Question: I'm trying to do <URL> problem from CodingBat
but don't understand why it doesn't work with input string "Hello!".
This is my code and below my code are the results I'm getting.
'''
public String sameEnds(String string) {
String result;
int strLen = string.length();
boolean isOdd = (strLen % 2 != 0);
String start = string.substring(0, strLen / 2);
String end;
if (isOdd) {
end = string.substring(strLen / 2 + 1);
} else {
end = string.substring(strLen / 2);
}
int i = 0;
while (!start.equals(end) && i <= start.length()) {
start = start.substring(0, start.length() - i);
end = end.substring(i, end.length());
i++;
}
if (start.equals(end)) {
result = start;
} else {
result = "";
}
return result;
}
'''

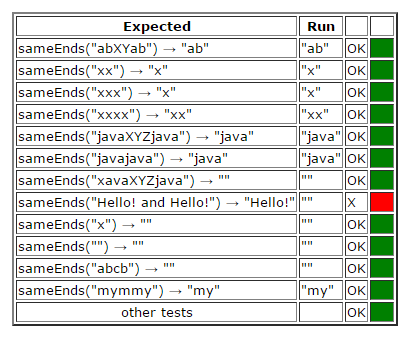
Answer: Your problem is that you are both incrementing 'i' and using 'start.length()-i'. When 'i' is equal to 1, the 'start' variable becomes one character shorter. But when 'i' is 2, 'start.length()' is already one less than the original, and now you subtract 2 characters, so now you've missed one. The same is true for the 'end' variable. Don't use both an incrementing 'i' and the changing length of the strings.
To fix it, don't change the original 'start' and 'end' variables. Do something like this:
'''
String sTmp = start;
String eTmp = end;
while (!sTmp.equals(eTmp) && i <= start.length()) {
sTmp = start.substring(0, start.length() - i);
eTmp = end.substring(i, end.length());
i++;
}
if (sTmp.equals(eTmp)) {
result = sTmp;
} else {
result = "";
}
return result;
'''